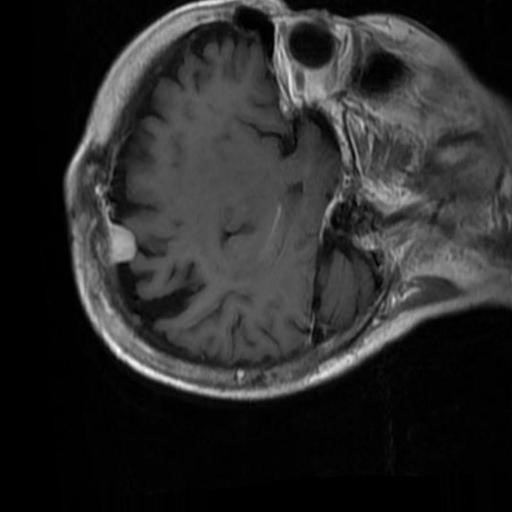
Label: brain_menin